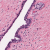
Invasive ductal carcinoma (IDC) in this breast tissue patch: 0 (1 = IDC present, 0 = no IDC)